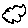
Label: cloud